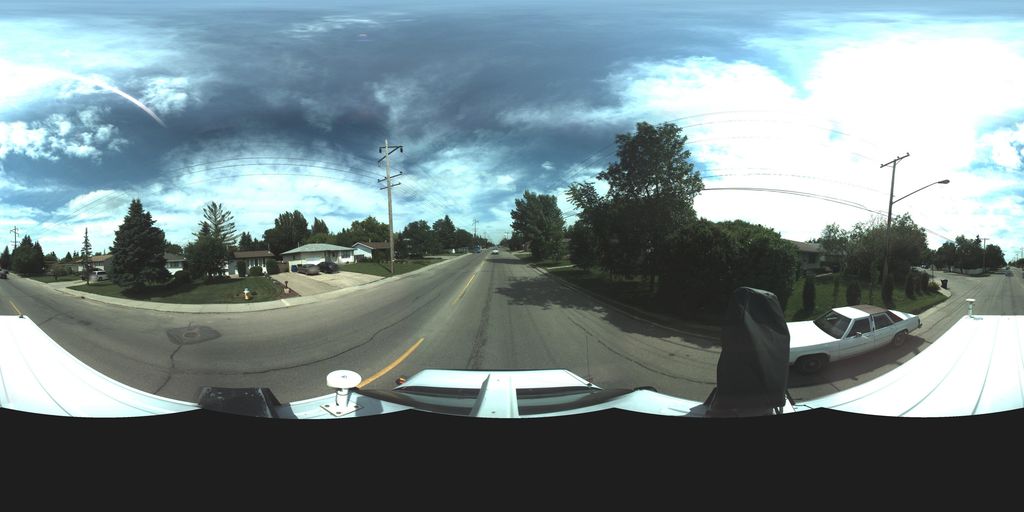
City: saskatoon